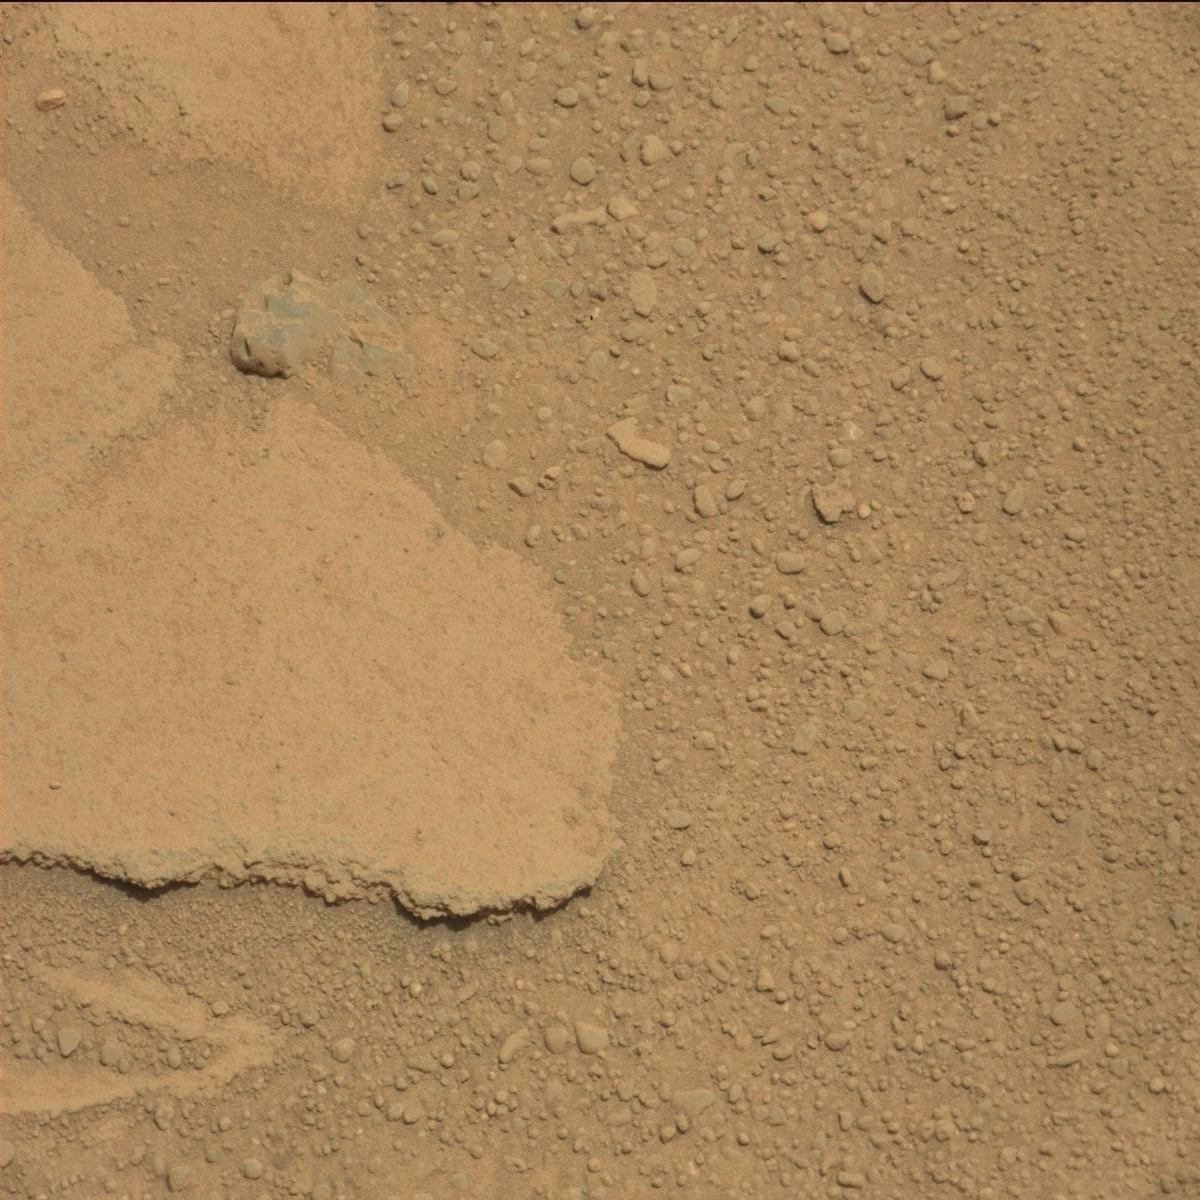
Terrain classes present: Bedrock, Sand / Soil